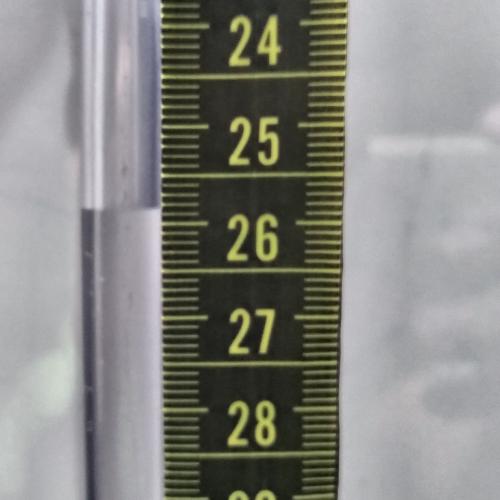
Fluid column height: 25.8 cm